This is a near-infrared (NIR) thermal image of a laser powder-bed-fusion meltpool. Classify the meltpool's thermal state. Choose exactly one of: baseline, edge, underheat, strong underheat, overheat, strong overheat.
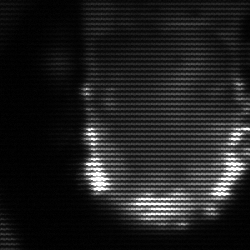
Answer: baseline